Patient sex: F
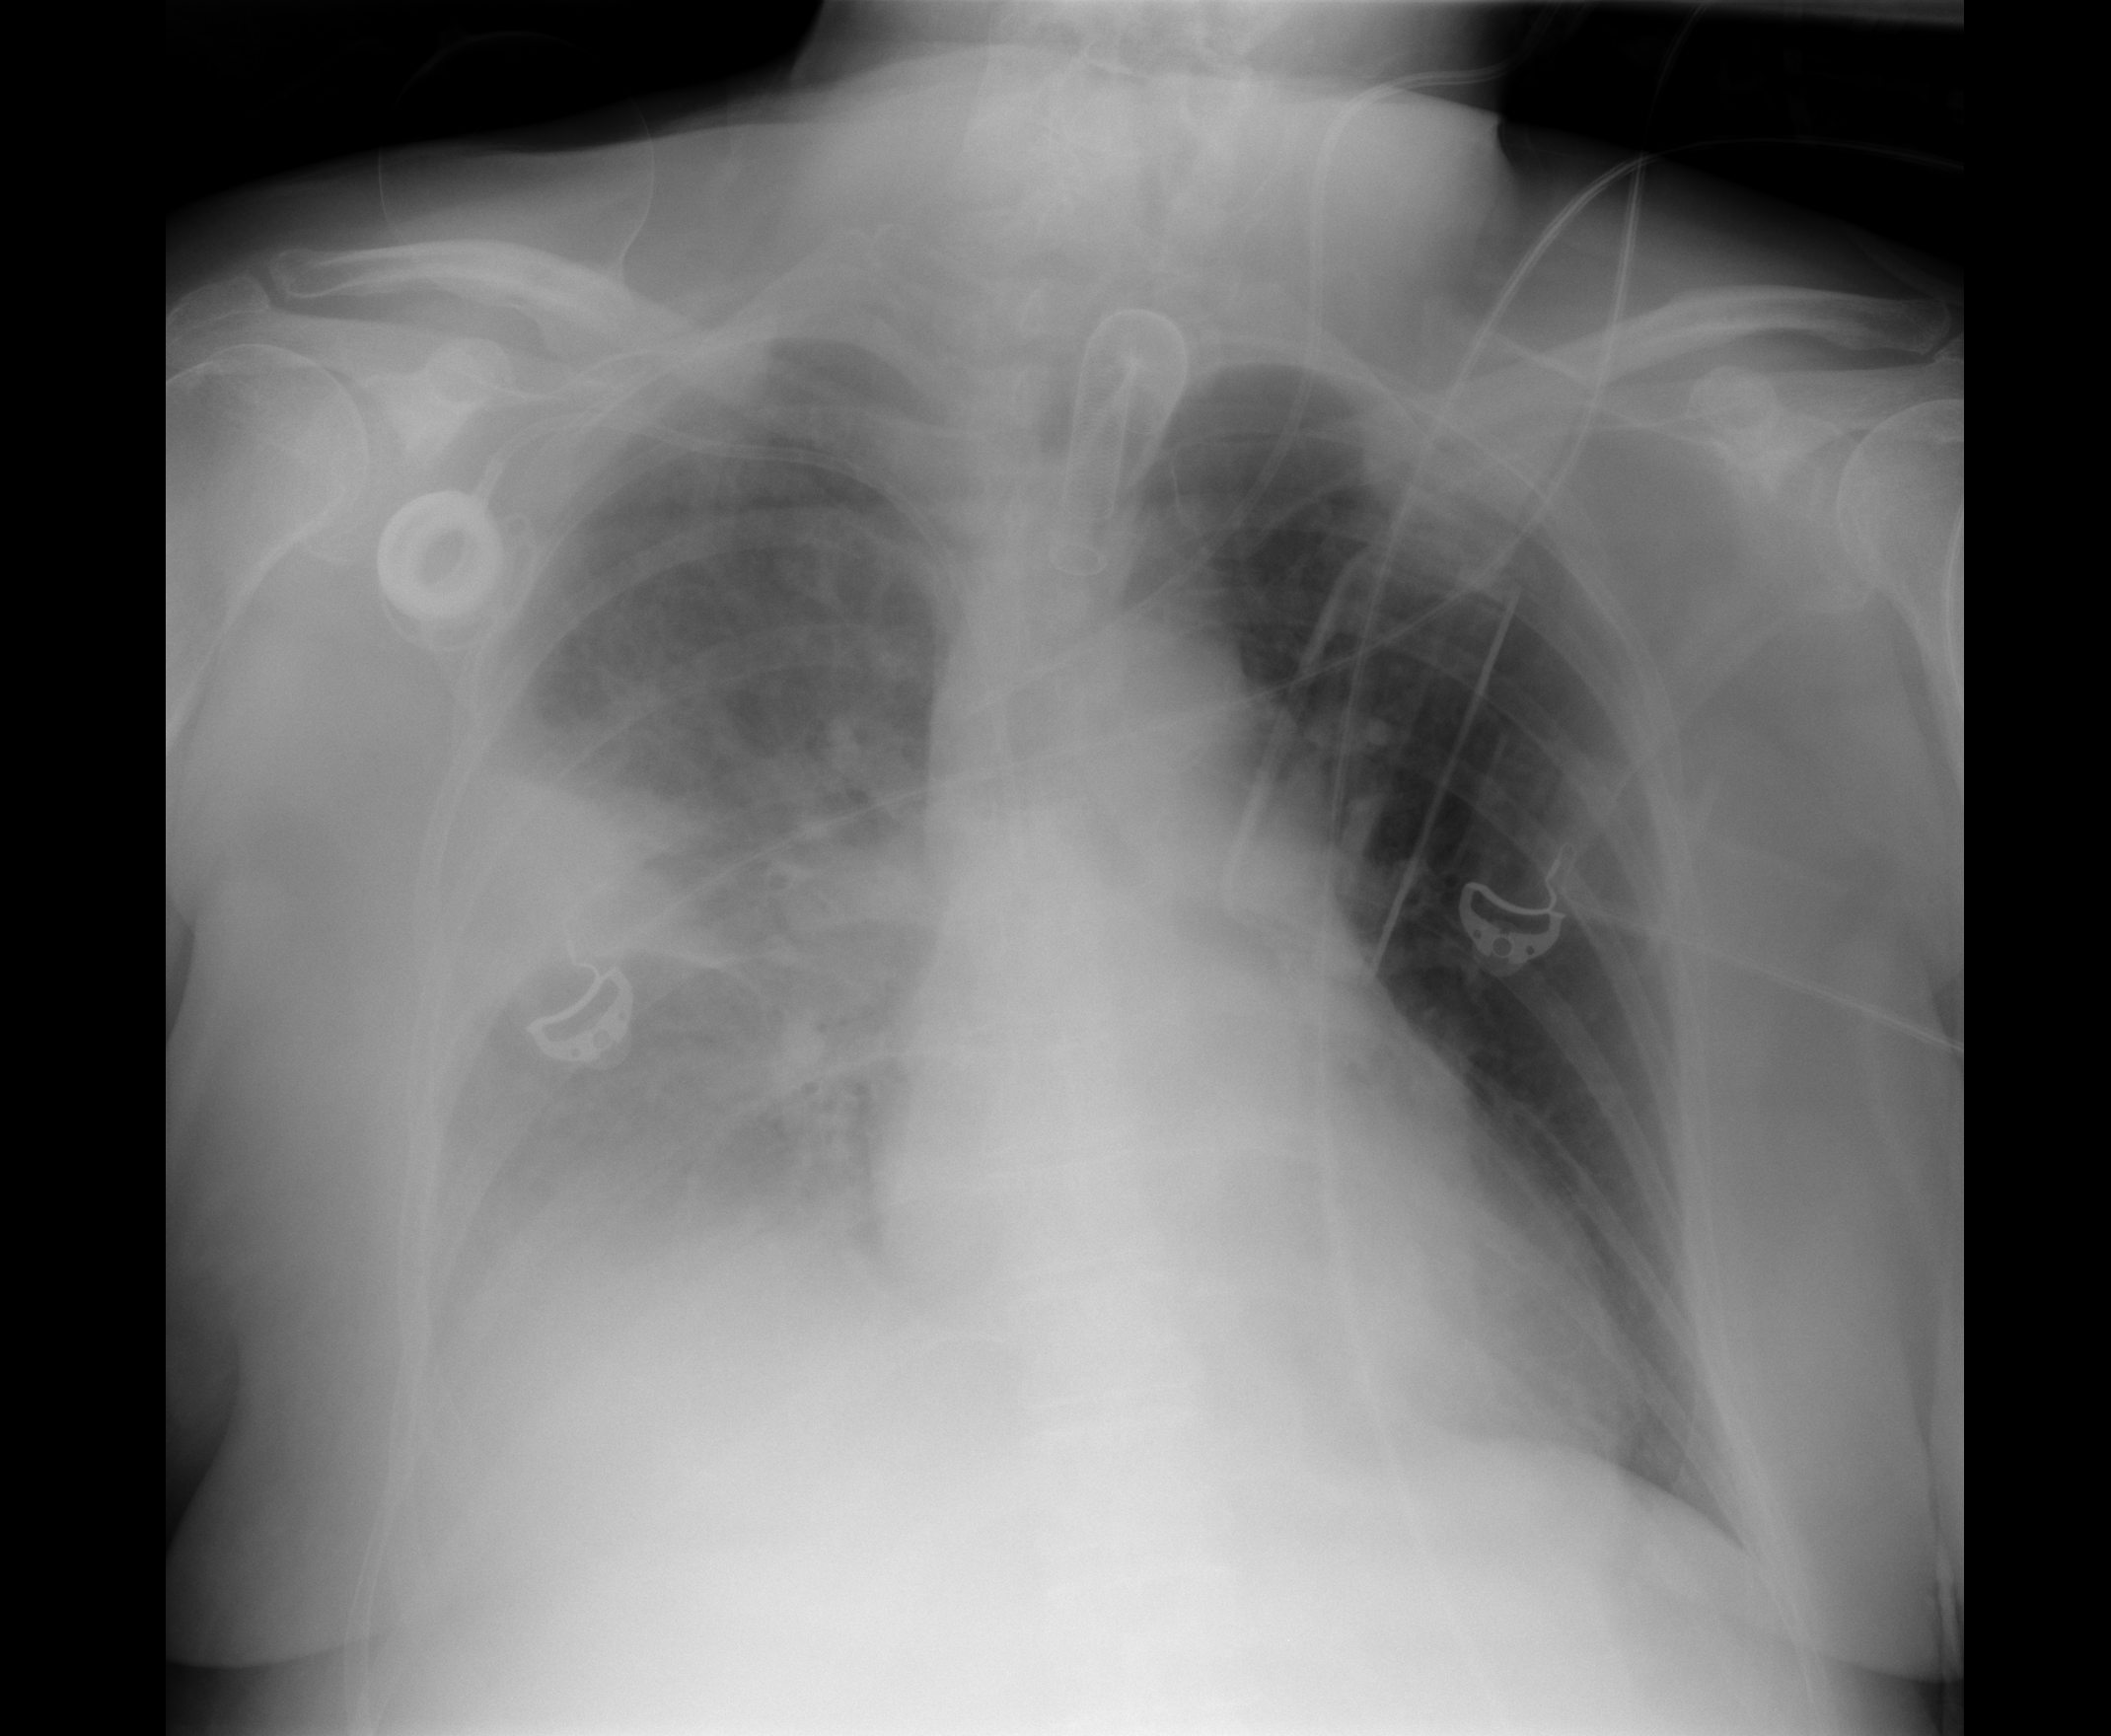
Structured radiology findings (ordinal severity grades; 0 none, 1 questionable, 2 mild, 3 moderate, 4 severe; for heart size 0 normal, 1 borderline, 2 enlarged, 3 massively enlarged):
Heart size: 0
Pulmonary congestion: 2
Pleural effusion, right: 2
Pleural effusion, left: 0
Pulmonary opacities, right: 2
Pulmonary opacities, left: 0
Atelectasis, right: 2
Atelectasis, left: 0